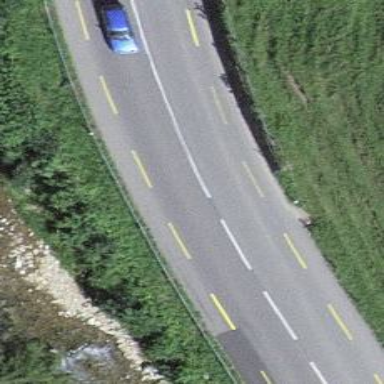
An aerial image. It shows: Secondary road with dedicated lane for cyclists.